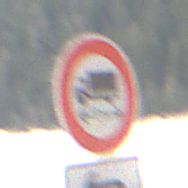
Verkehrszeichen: TatsaechlicheLaenge
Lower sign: RichtungsangabeDurchPfeile2
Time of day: Midday
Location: Outdoor (Nature)
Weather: PartlyCloudy
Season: NotSpecified
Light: Natural